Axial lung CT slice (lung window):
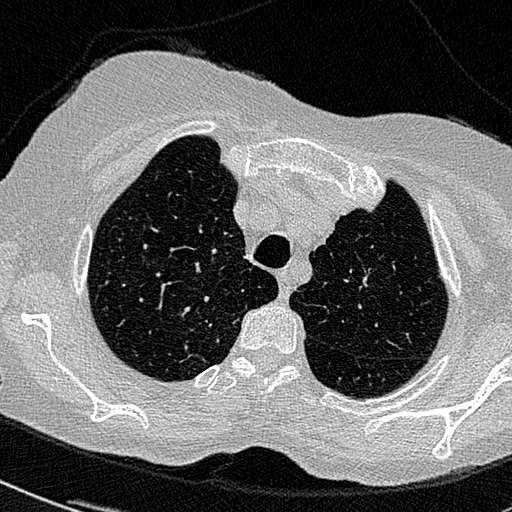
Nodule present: no